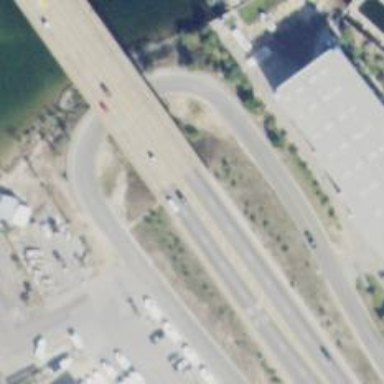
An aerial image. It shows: Trunk highway bridge.